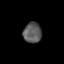
Tissue: prostate
Cell type: Myeloid cells
Senescence score: 0.2243
Nuclear area (px): 367
Mean DAPI intensity: 89.313